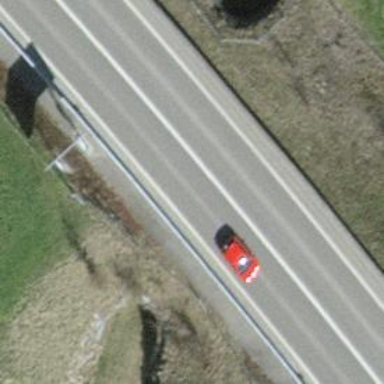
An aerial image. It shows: Asphalt motorroad with trunk classification.